Platform: macOS
Application: Arc Browser
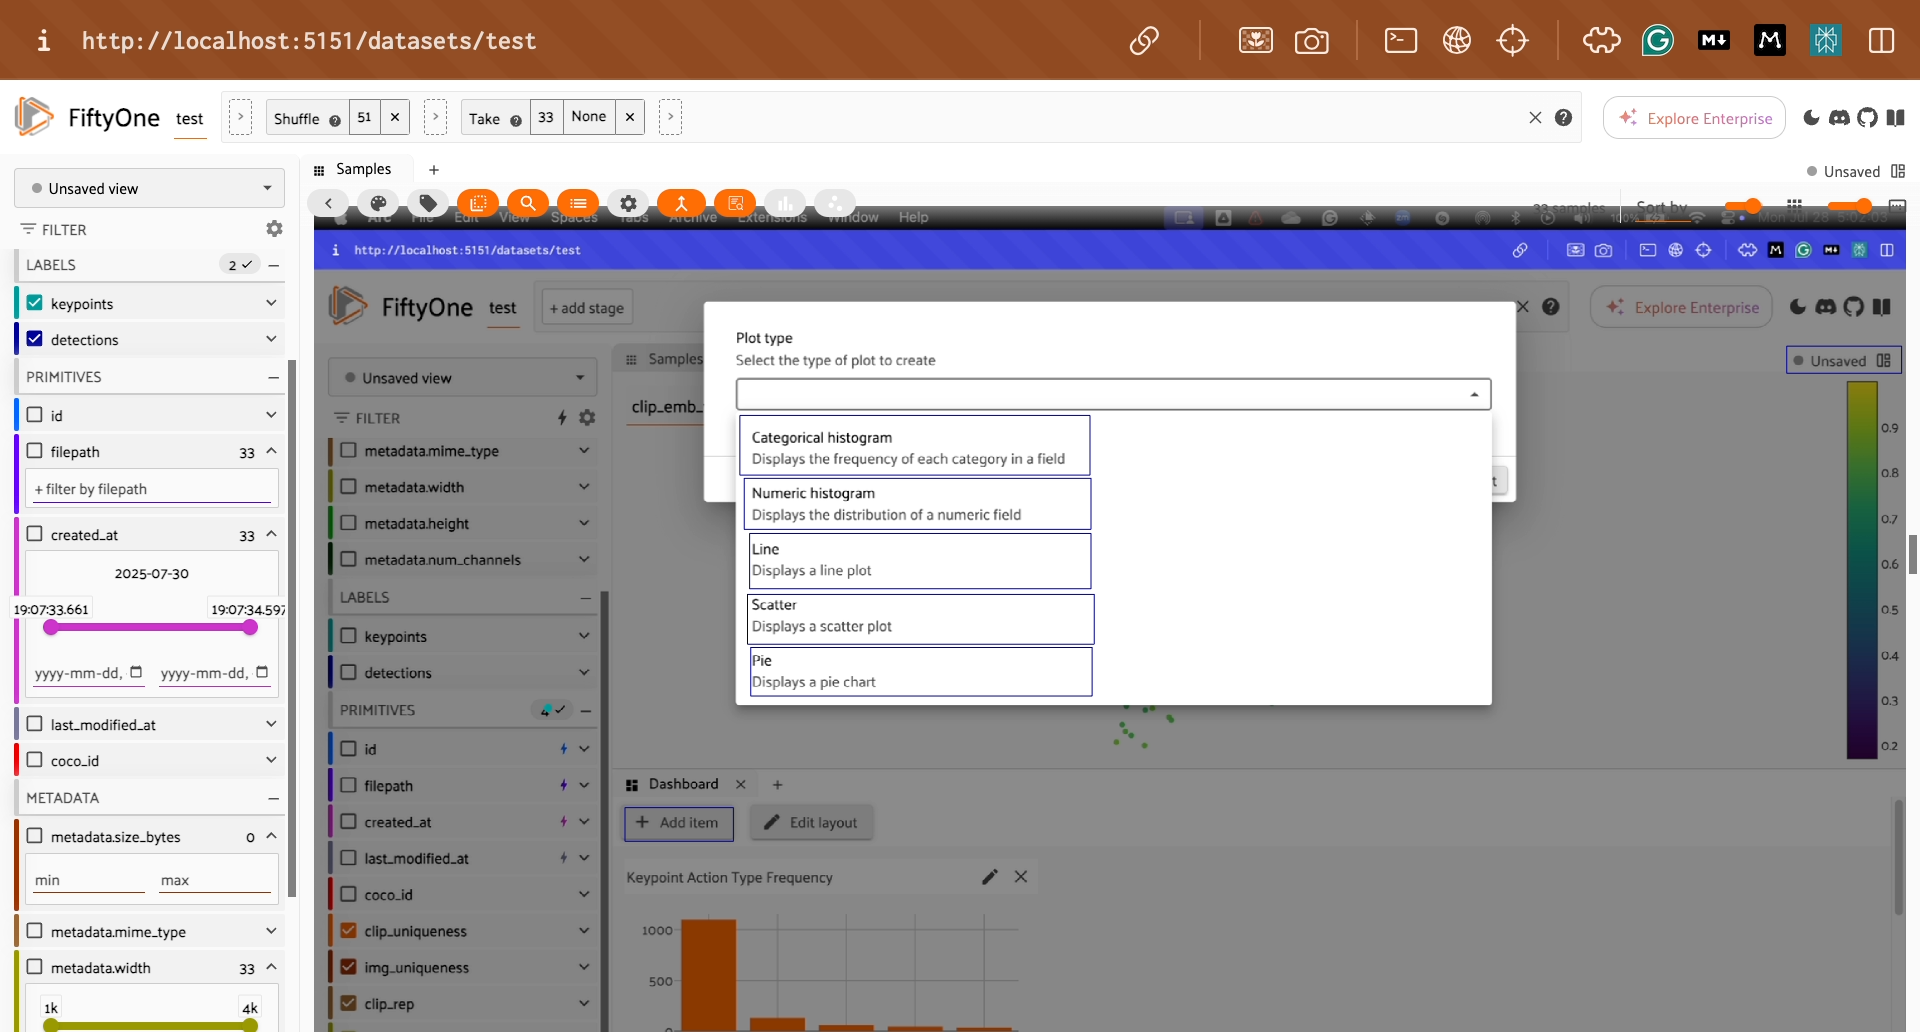
task_description: Scroll down on the sidebar
action_type: click
element_info: Slider
steps_since_start: 1